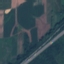
Land use / land cover: Highway